如图，在长方体 $ABCD-EFGH$ 中，在检测直线与平面平行时，如果将面 $ADHE$ 看作长方形纸片，那么可以检测与平面 $EFGH$ 平行的棱是棱 \underline{\hspace{3cm}} .

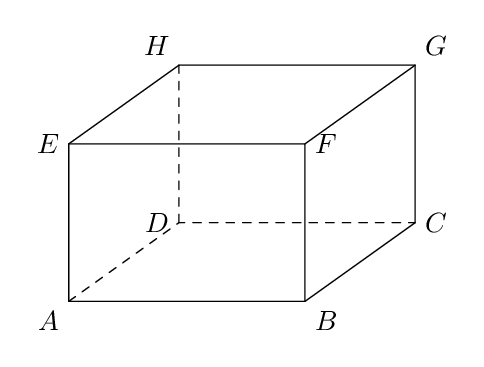
【解答】
\noindent \textcolor{red}{\textbf{【答案】}} \textcolor{red}{$AD$}

\vspace{0.5cm}

\noindent \textcolor{red}{\textbf{【分析】}} \textcolor{red}{先找到与平面 $EFGH$ 平行的面，再找到与面 $ADHE$ 相交的棱即为所求。}

\vspace{0.5cm}

\noindent \textcolor{red}{\textbf{【详解】}} \textcolor{red}{$\because$ 与平面 $EFGH$ 平行的面是 $ABCD$，}

\noindent \textcolor{red}{$\therefore$ 如果将面 $ADHE$ 看作长方形纸片，那么可以检测与平面 $EFGH$ 平行的棱是棱 $AD$，}

\noindent \textcolor{red}{故答案为：$AD$.}

\vspace{0.5cm}

\noindent \textcolor{red}{\textbf{【点睛】}} \textcolor{red}{本题考查直线与平面平行的判定，平面与平面平行，是基础题。}